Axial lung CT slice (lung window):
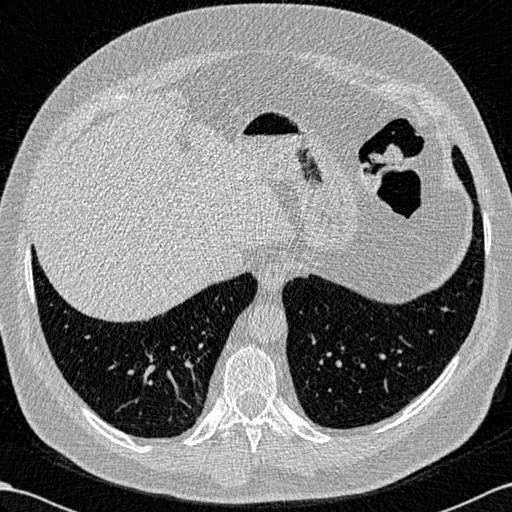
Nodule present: no